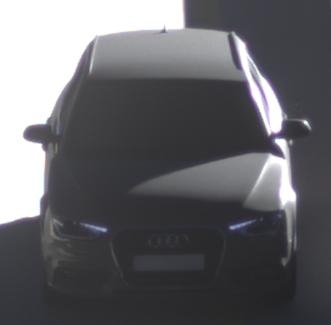
Make: Audi
Model: A4 Avant 1.8 TFSI
Detailed model: A4 (B8) Avant
Model produced from: 2012/02
Model produced until: 2015/04
Doors: 5
Color: gray
Road condition: dry road
Daytime: sunrise or sunset
Contrast: high contrast